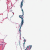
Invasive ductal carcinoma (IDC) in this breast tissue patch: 0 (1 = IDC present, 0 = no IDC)